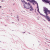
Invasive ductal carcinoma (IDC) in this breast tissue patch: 0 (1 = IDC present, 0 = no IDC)